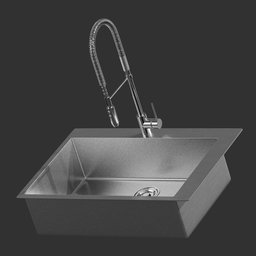
Label: appliances